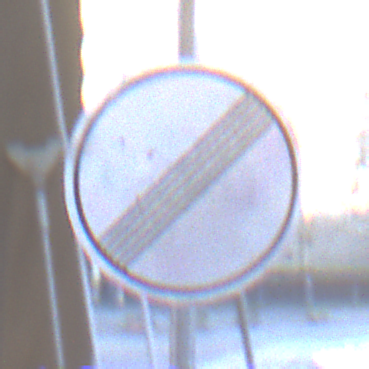
Verkehrszeichen: EndeSaemtlicherBegrenzungen
Umgebung: Outdoor, Urban
Tageszeit: SunriseSunset
Wetter: Clear
Licht: Natural
Jahreszeit: NotSpecified
Kontrast: MediumContrast